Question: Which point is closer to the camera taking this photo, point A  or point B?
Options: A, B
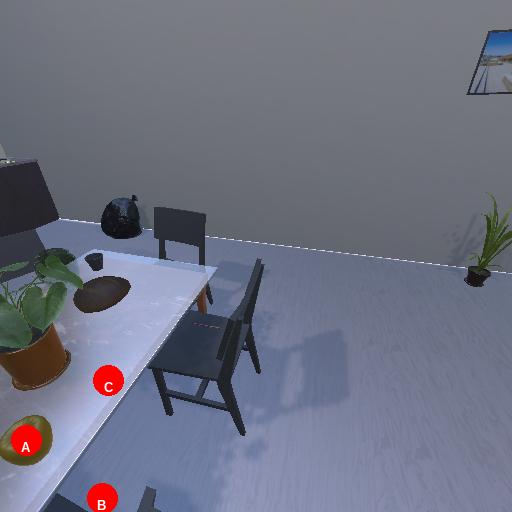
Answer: A